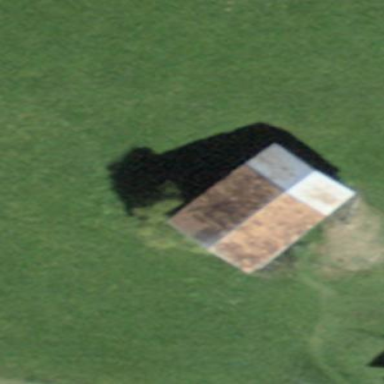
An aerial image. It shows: Rural barn.